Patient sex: F
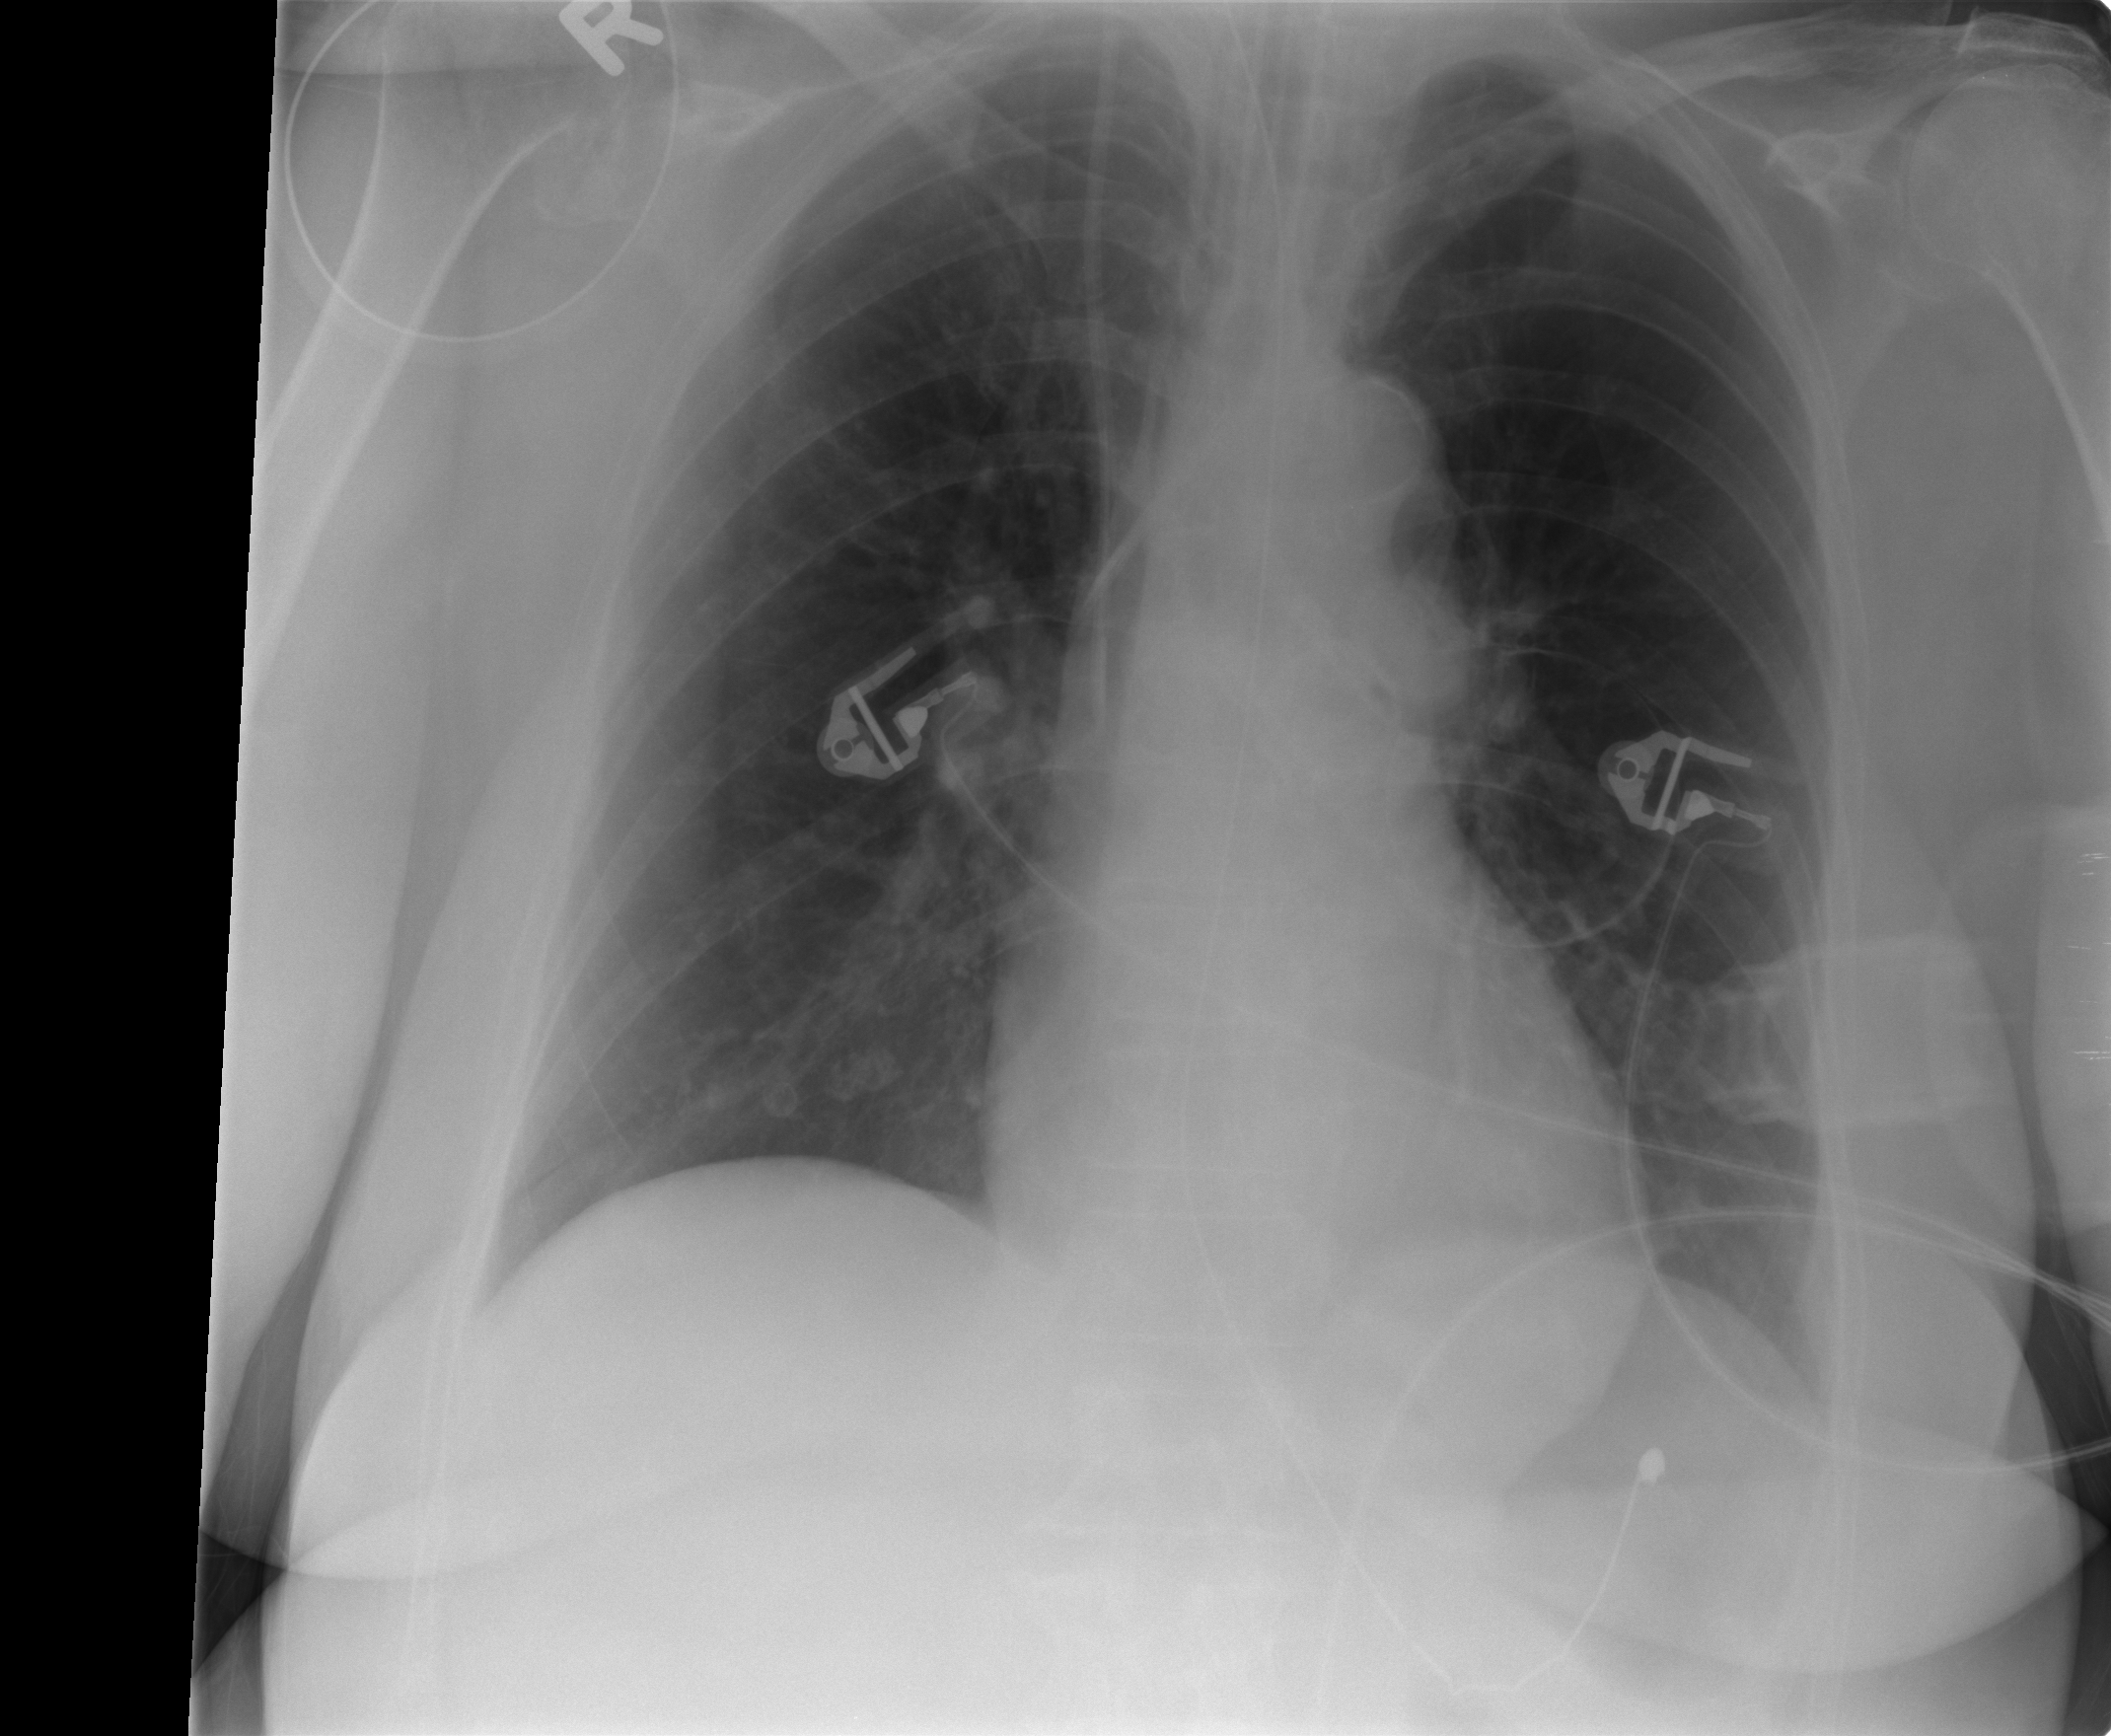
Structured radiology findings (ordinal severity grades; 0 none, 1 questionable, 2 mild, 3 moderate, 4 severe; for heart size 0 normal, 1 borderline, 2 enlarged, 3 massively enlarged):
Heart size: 1
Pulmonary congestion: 0
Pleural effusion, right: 0
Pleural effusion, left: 0
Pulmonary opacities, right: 1
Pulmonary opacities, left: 0
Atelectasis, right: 0
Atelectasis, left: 0